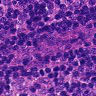
Metastatic tissue present: no